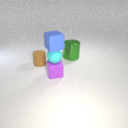
small brown rubber cylinder behind small purple rubber cube